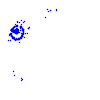
Particle: kaon